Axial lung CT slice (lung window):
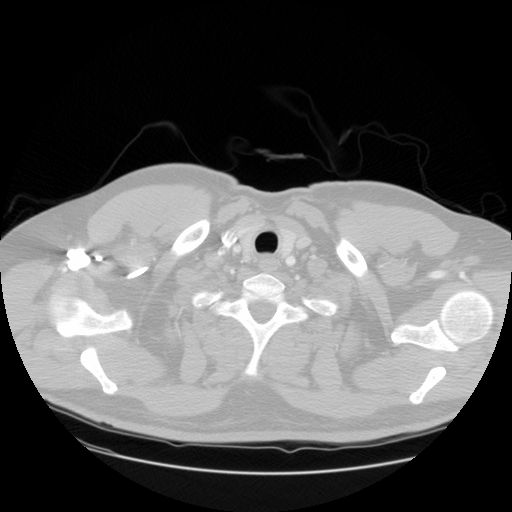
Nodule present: no